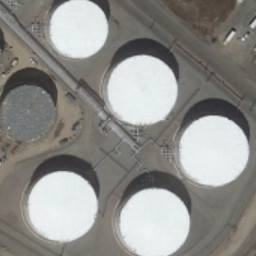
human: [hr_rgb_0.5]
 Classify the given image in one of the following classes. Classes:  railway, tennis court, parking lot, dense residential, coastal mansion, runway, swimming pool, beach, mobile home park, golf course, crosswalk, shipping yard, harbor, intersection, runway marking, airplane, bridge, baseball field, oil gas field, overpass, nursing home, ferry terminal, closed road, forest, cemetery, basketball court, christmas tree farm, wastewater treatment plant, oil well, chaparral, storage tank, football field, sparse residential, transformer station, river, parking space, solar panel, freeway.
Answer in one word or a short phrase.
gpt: storage tank